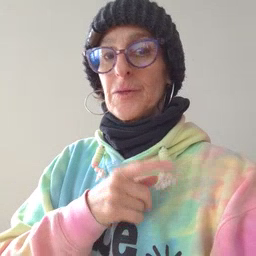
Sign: who